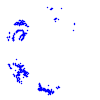
Particle: pion